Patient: sex F, age 69
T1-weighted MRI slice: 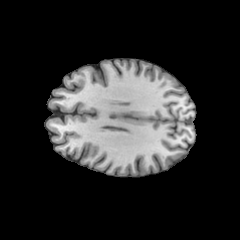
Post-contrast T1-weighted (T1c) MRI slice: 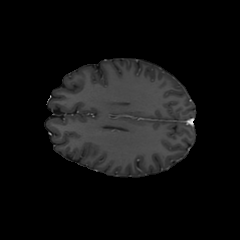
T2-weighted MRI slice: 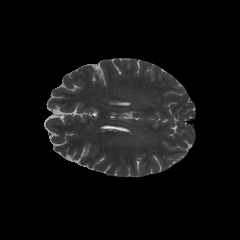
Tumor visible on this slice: no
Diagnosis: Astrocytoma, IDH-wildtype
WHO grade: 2